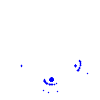
Particle: pion